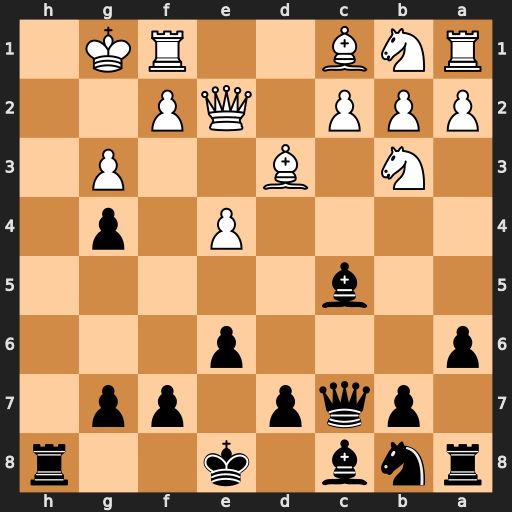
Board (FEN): rnb1k2r/1pqp1pp1/p3p3/2b5/4P1p1/1N1B2P1/PPP1QP2/RNB2RK1
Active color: b
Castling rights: kq
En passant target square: -
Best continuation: Qxg3#